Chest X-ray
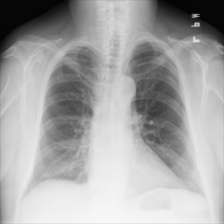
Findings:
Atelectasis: negative
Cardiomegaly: negative
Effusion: positive
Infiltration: positive
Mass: negative
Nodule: negative
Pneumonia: negative
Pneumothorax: negative
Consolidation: negative
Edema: negative
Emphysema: negative
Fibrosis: negative
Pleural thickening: negative
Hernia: negative